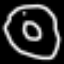
Label: donut